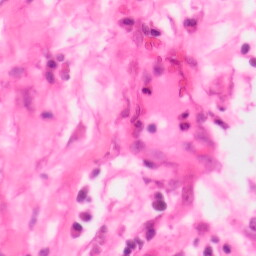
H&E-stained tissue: Colon